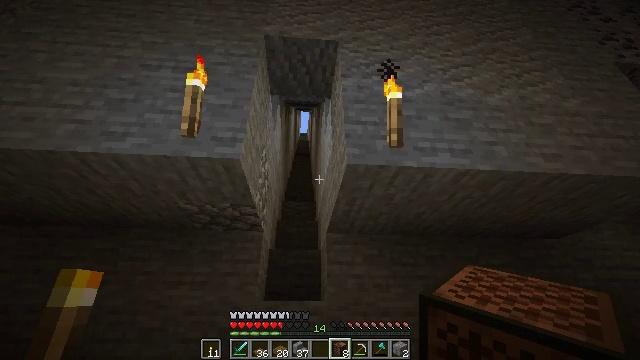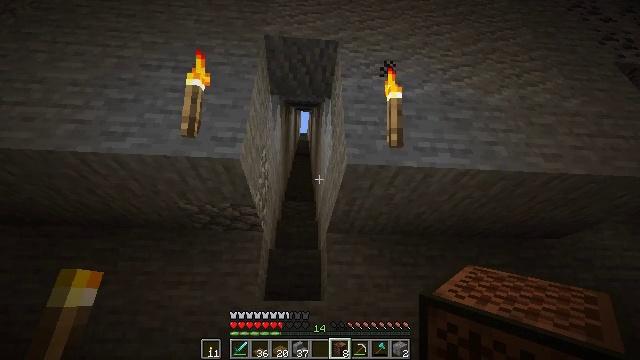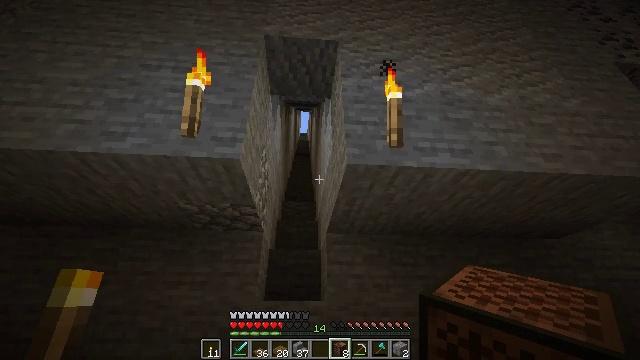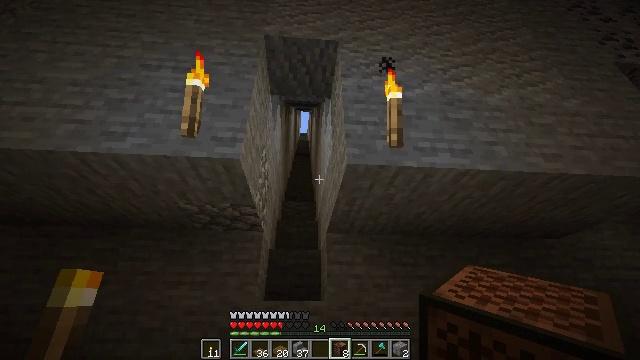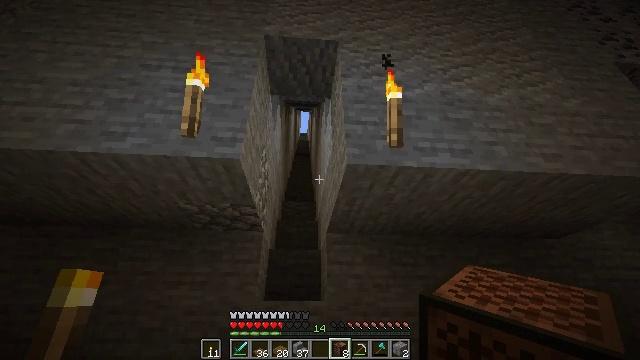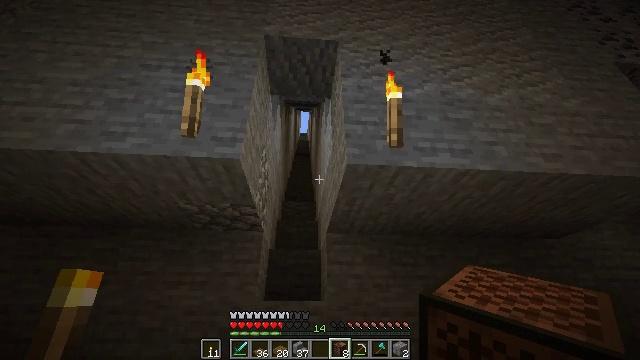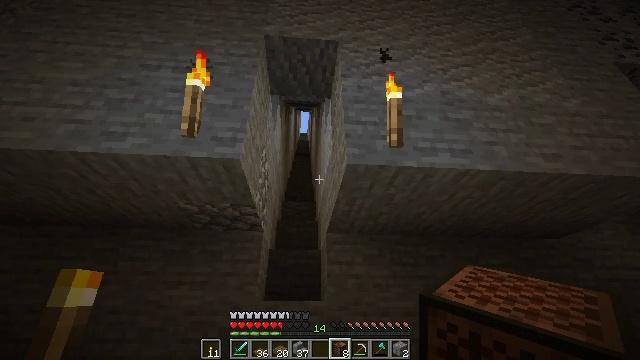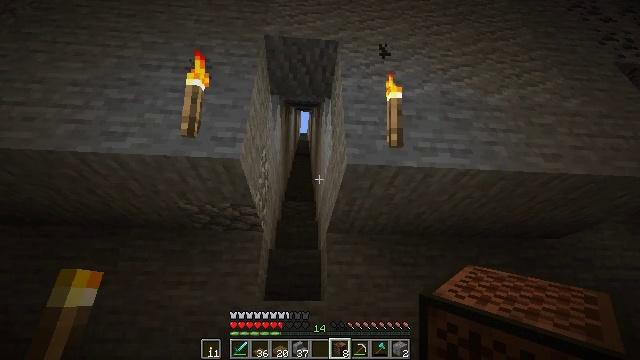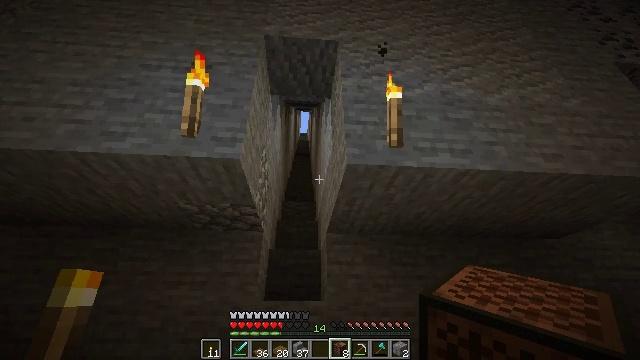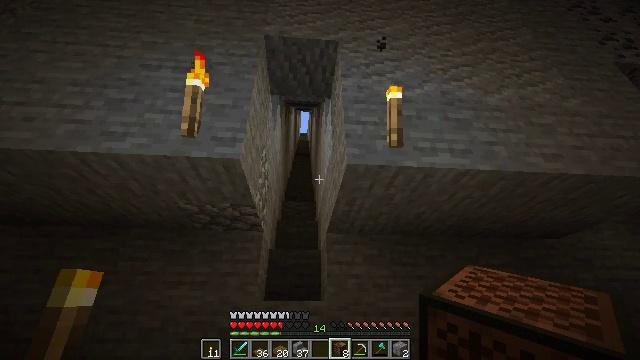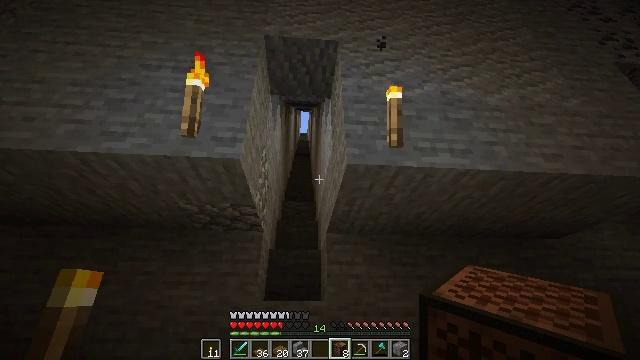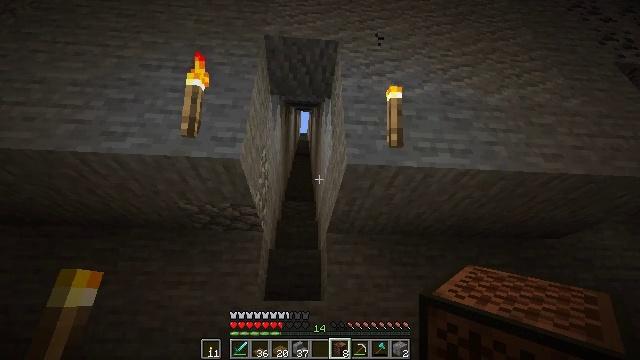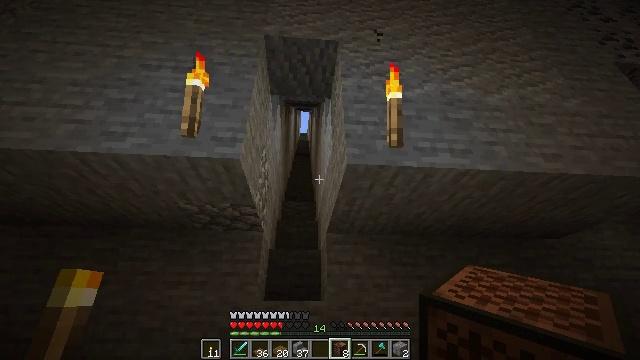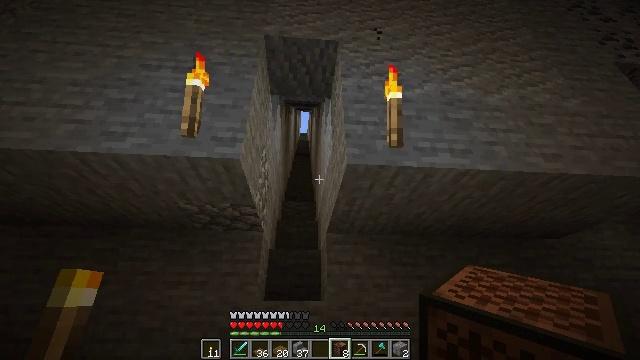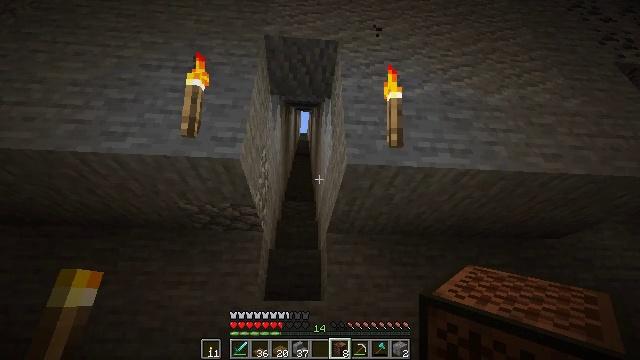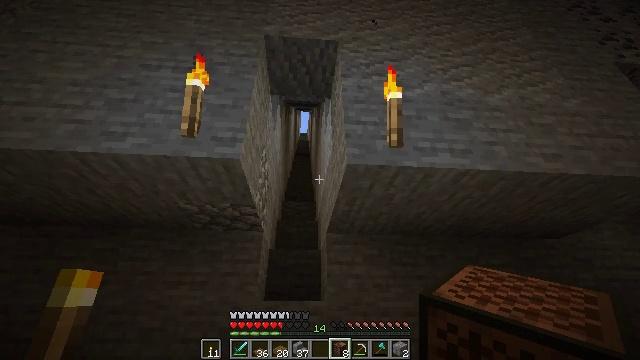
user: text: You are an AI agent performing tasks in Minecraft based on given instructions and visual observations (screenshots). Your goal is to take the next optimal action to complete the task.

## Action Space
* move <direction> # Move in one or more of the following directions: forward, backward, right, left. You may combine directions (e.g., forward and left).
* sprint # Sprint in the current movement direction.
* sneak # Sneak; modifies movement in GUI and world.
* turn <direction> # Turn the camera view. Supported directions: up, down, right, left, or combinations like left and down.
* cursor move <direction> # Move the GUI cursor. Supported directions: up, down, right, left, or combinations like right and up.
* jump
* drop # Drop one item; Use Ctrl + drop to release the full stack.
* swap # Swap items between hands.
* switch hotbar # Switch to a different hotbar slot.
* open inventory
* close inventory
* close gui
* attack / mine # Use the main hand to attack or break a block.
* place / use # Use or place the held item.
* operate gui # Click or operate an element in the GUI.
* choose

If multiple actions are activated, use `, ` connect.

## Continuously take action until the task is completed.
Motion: motion action
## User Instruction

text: Gather wheat by left-clicking on it.
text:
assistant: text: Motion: no_op
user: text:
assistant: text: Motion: no_op
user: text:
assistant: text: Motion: no_op
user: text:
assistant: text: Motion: no_op
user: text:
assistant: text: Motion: no_op
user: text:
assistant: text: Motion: no_op
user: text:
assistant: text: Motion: no_op
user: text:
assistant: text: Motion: no_op
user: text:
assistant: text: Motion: no_op
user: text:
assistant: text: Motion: no_op
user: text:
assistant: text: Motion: no_op
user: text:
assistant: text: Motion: no_op
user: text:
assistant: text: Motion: no_op
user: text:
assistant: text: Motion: no_op
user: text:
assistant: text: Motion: no_op
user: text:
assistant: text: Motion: no_op
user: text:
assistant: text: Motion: no_op
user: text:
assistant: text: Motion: no_op
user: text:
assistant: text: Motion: no_op
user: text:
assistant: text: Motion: no_op
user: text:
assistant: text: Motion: no_op
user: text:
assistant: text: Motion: no_op
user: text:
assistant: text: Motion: no_op
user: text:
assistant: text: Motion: no_op
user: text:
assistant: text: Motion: no_op
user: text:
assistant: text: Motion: no_op
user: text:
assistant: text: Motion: no_op
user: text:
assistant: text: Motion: no_op
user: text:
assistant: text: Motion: turn right
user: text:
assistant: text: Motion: turn right and down